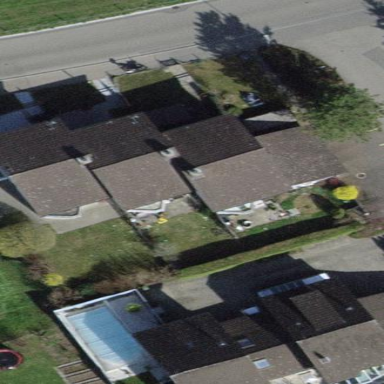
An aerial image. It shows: Semi-detached house.